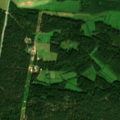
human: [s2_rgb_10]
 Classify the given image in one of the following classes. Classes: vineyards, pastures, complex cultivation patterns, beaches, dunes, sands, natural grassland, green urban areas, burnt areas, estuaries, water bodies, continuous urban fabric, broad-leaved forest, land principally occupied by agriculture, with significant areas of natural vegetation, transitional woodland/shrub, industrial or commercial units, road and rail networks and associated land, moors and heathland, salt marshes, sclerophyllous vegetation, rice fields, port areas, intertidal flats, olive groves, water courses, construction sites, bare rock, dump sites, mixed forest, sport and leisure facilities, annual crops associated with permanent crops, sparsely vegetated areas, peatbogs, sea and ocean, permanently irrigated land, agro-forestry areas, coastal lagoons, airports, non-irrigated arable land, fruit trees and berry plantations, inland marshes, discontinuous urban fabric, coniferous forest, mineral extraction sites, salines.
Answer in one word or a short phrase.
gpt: non-irrigated arable land, land principally occupied by agriculture, with significant areas of natural vegetation, coniferous forest